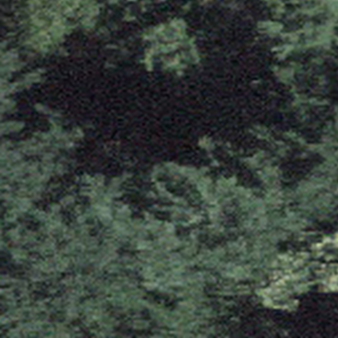
Label: other